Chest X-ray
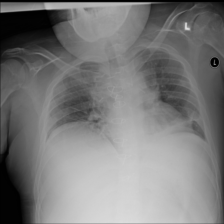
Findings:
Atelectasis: positive
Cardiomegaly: negative
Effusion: negative
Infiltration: negative
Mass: negative
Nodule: negative
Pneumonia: negative
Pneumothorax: negative
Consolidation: negative
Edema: negative
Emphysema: negative
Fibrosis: negative
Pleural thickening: negative
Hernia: negative